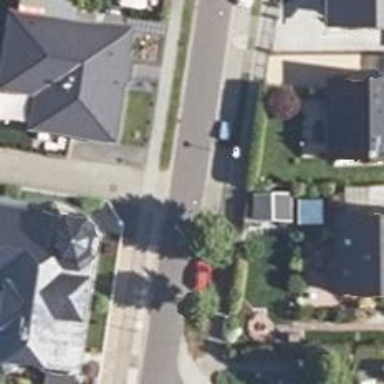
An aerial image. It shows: Residential road with asphalt surface and sidewalks on both sides. Parking is available along the street side with parallel orientation.